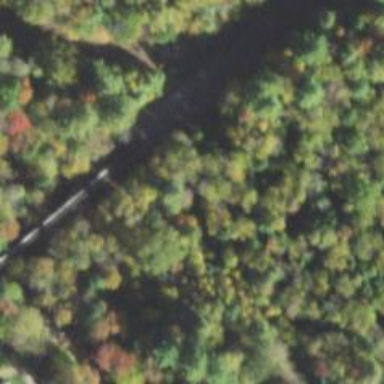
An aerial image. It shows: Abandoned railway.